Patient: sex F, age 51
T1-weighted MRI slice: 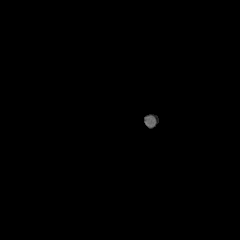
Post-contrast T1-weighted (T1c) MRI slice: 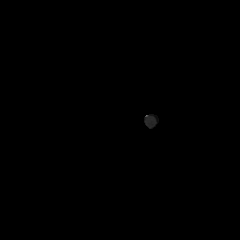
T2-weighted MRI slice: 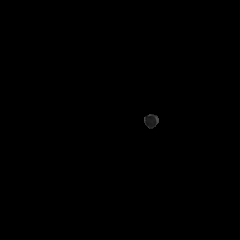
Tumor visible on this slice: no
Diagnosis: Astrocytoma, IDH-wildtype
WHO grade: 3